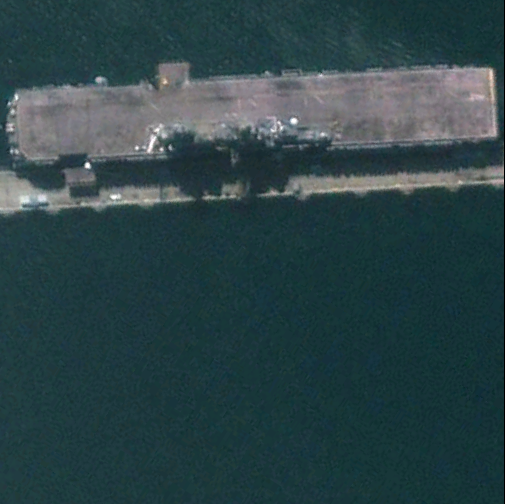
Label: assault